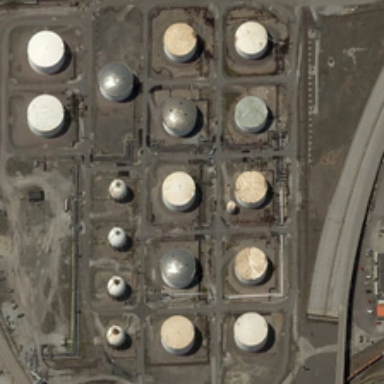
Many white storage tanks are near a building .